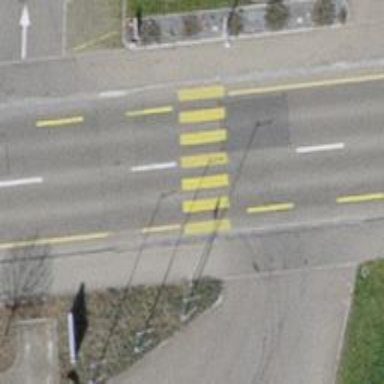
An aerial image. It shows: Uncontrolled road crossing.